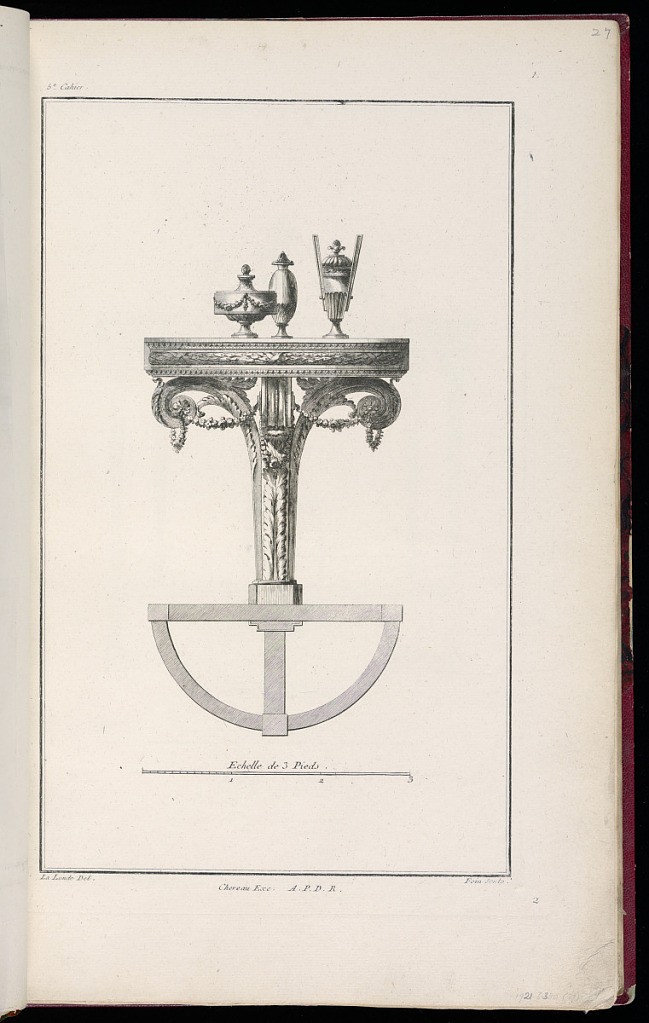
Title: Console Table Design
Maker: Richard de Lalonde, French, active 1780–96
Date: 1785-1788
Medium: Etching on off-white laid paper
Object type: Print
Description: Elevation of a hemicycle console table with three lidded vases on top. The front of the table is carved with lamb's tongue ornamentation above and below a central band of bound laurel leaves. The table has a single leg that divides at the top into three scrolling brackets, draped with a garland of flowers. The plan view of the table is indicated directly under the elevation. Below the plan is a scale bar of three French feet ("Echelle de 3 Pieds"). The plate is signed and numbered.